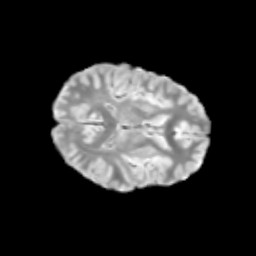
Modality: T2w
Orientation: axial
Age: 13
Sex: male
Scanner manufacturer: siemens
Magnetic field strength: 3 T
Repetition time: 3.8 s
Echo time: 0.07 s